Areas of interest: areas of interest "Kunming City Nanba Human Resources Market"
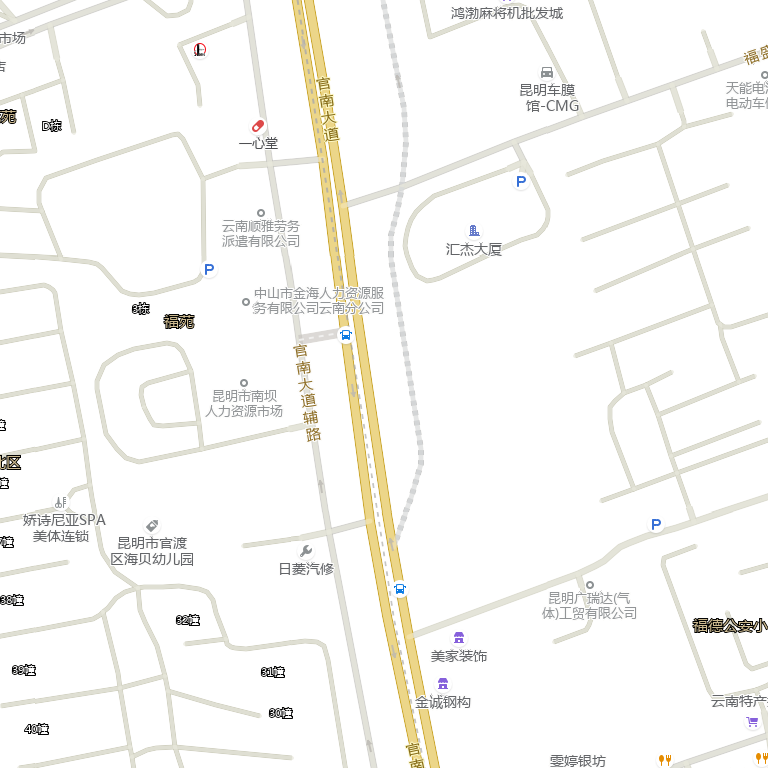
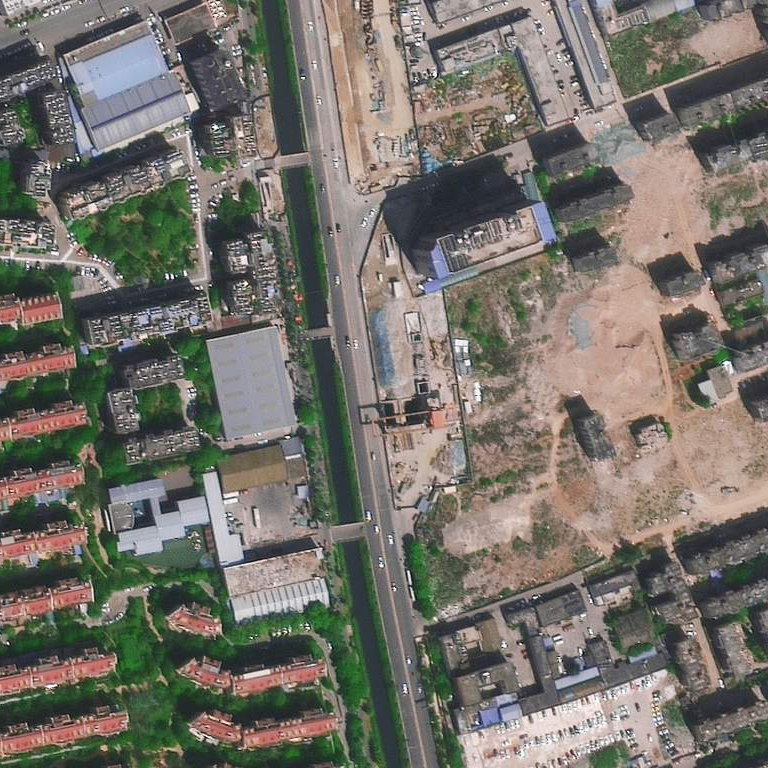